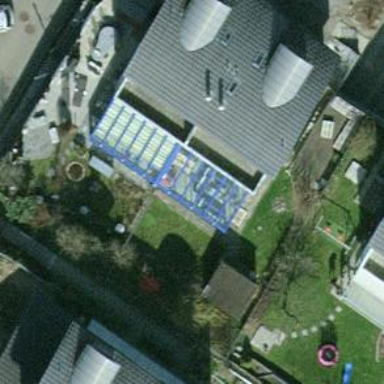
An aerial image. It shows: Semidetached house with skillion roof.